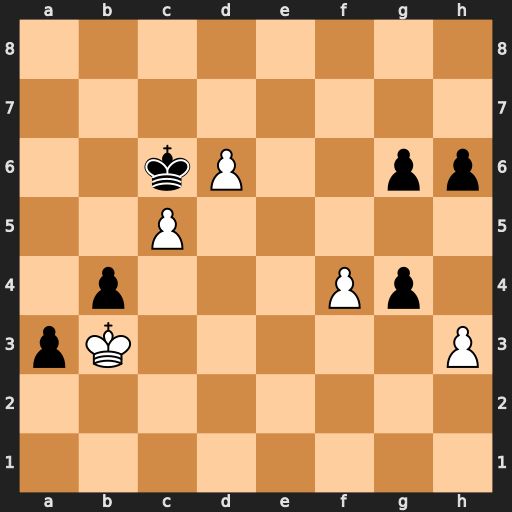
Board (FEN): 8/8/2kP2pp/2P5/1p3Pp1/pK5P/8/8
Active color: w
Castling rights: -
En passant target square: -
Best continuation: hxg4 a2 Kxa2